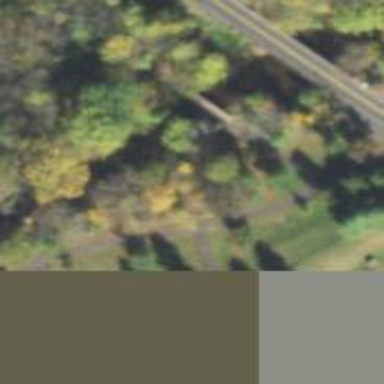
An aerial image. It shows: Bridge for cycleway.